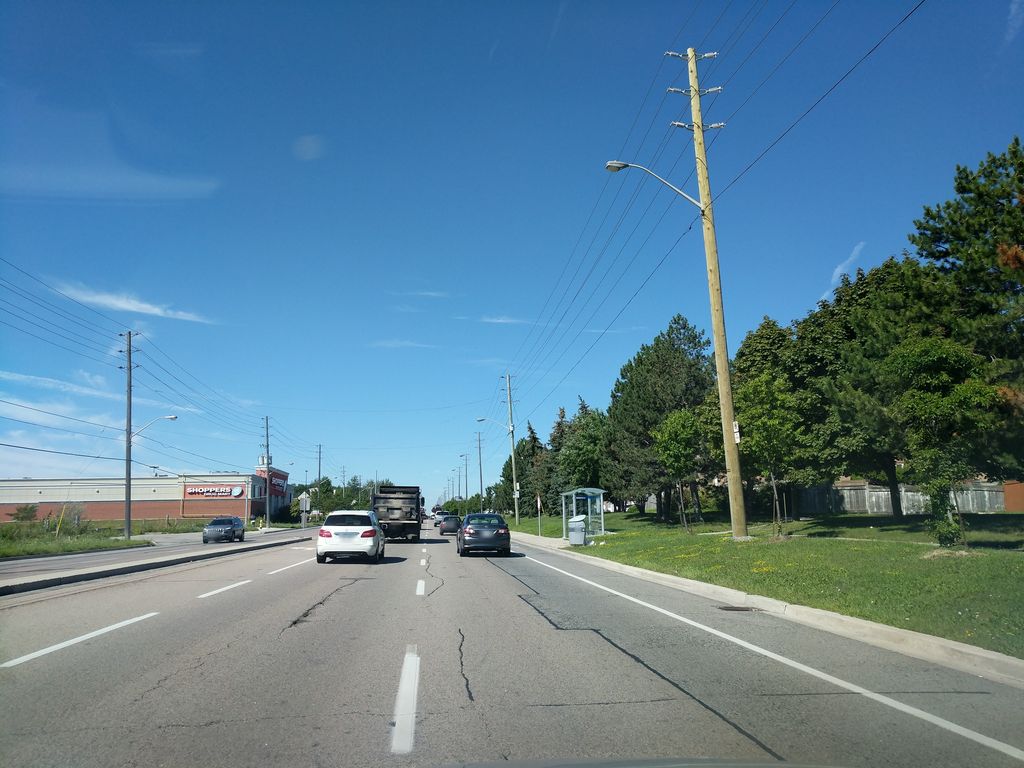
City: toronto